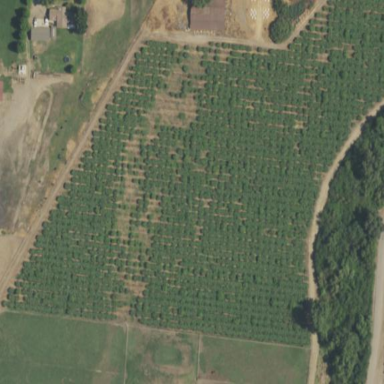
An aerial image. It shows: Orchard.